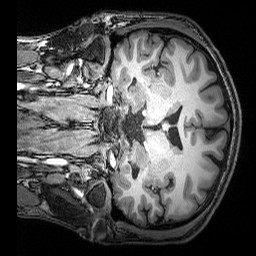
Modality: T1w
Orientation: coronal
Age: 30
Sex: male
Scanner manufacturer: siemens
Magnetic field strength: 3 T
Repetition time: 2.53 s
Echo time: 0.00388 s